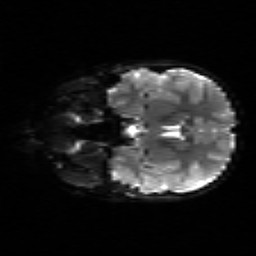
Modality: sbref
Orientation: coronal
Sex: male
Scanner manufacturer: siemens
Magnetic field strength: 3 T
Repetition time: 5 s
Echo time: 0.071 s